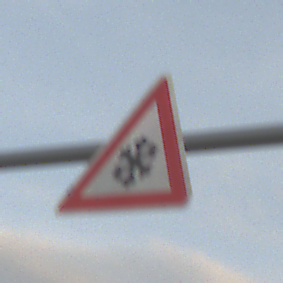
Verkehrszeichen: SchneeOderEisglaette
Umgebung: Outdoor, Nature
Tageszeit: SunriseSunset
Wetter: PartlyCloudy
Licht: Natural
Jahreszeit: NotSpecified
Kontrast: LowContrast